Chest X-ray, PA view. Patient: 68 years old, sex M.
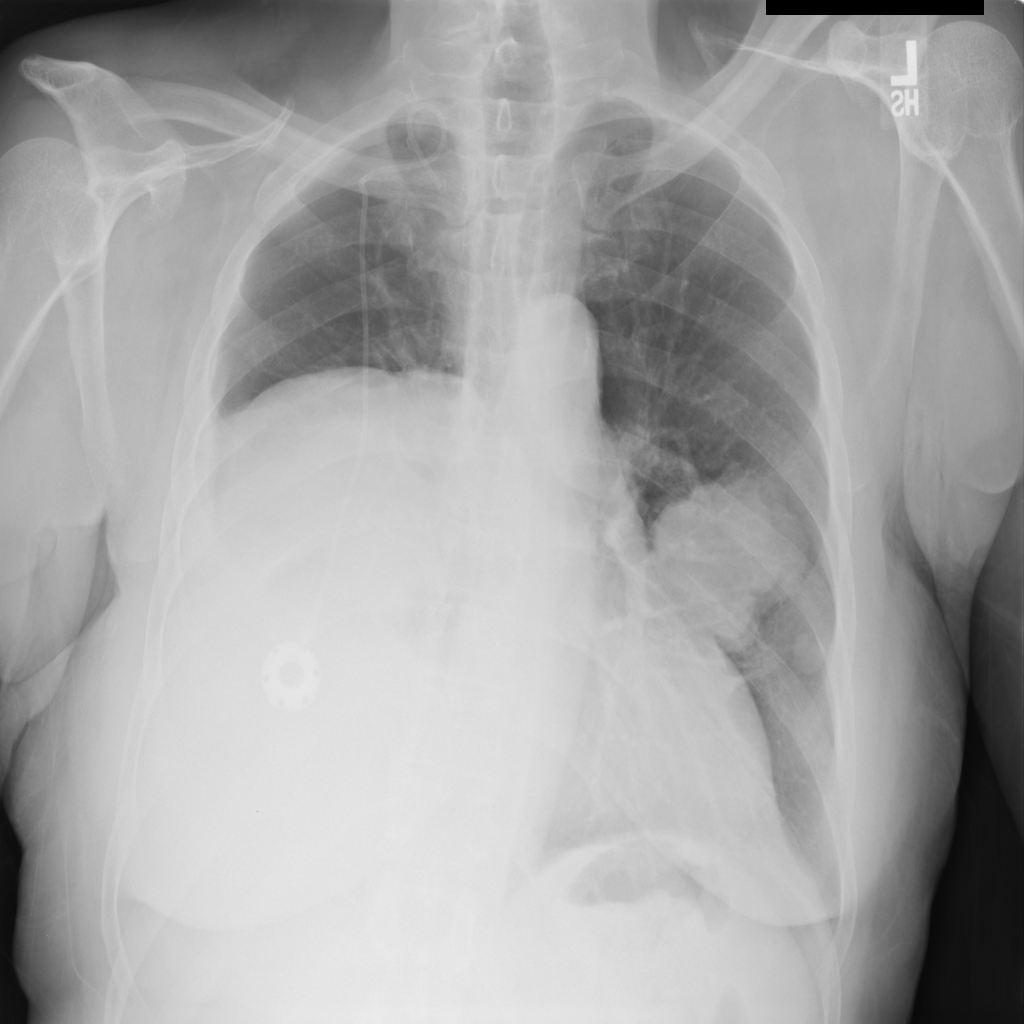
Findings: Mass, Nodule